Interaction volume radius: 10 \u00c5
Interaction volume height: 35 \u00c5
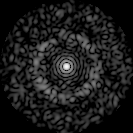
Disorder parameter: 0.8328